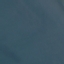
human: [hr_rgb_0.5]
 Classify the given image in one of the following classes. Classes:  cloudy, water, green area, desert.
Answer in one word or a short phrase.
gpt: water